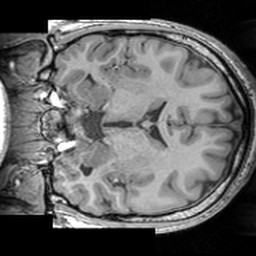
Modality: T1w
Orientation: coronal
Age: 22
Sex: male
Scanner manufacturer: siemens
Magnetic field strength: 3 T
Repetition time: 1.63 s
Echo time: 0.00311 s